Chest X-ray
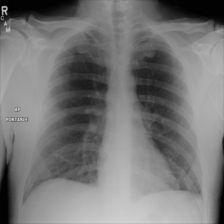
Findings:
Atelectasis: negative
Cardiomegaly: negative
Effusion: negative
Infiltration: negative
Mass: negative
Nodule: negative
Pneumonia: negative
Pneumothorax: negative
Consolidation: negative
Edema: negative
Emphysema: negative
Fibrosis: negative
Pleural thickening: negative
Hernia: negative